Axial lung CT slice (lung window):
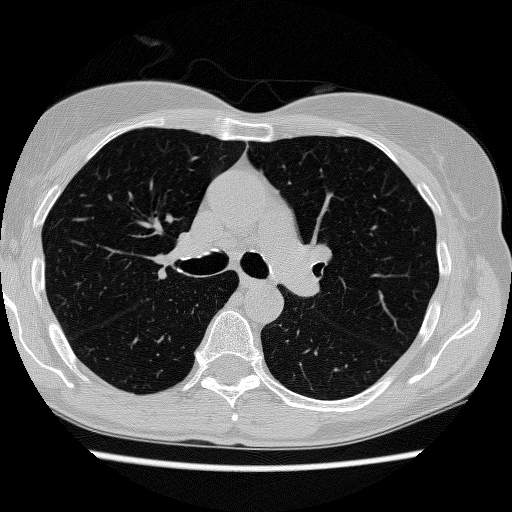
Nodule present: no